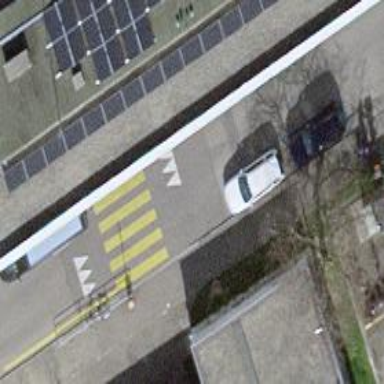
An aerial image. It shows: Uncontrolled zebra crossing with notable zebra markings.